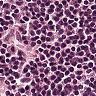
Metastatic tissue present: no